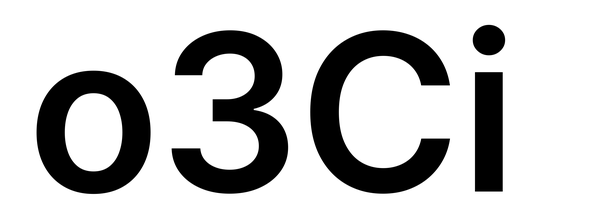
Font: Inter_SemiBold